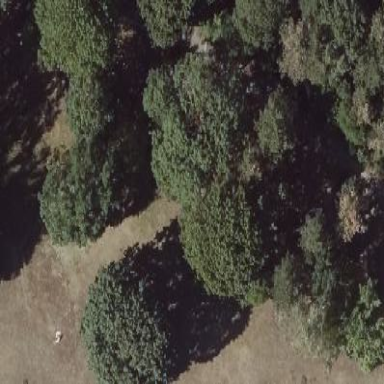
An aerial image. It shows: Mixed woodland with various types of leaves.